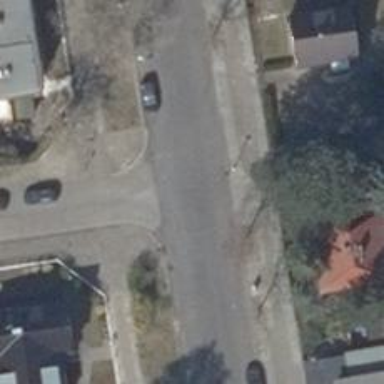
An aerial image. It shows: Residential road with asphalt surface and sidewalks on both sides.